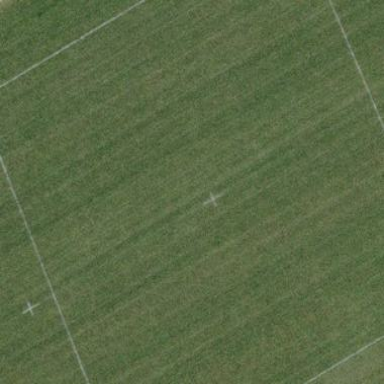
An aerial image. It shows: Soccer pitch with grass surface for leisure land.